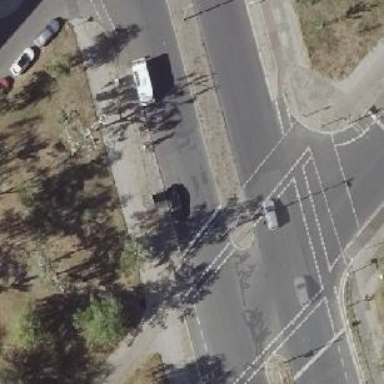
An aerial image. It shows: Traffic island located on footway.